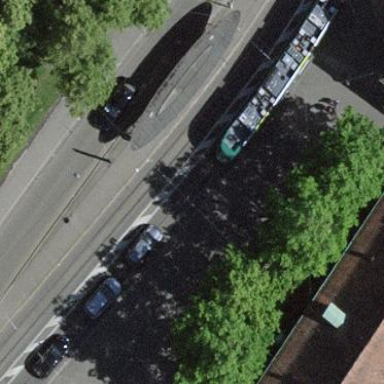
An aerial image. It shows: Platform for public transport with shelters. It serves as platform for railways and roads and is also used by trams.